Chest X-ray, PA view. Patient: 55 years old, sex M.
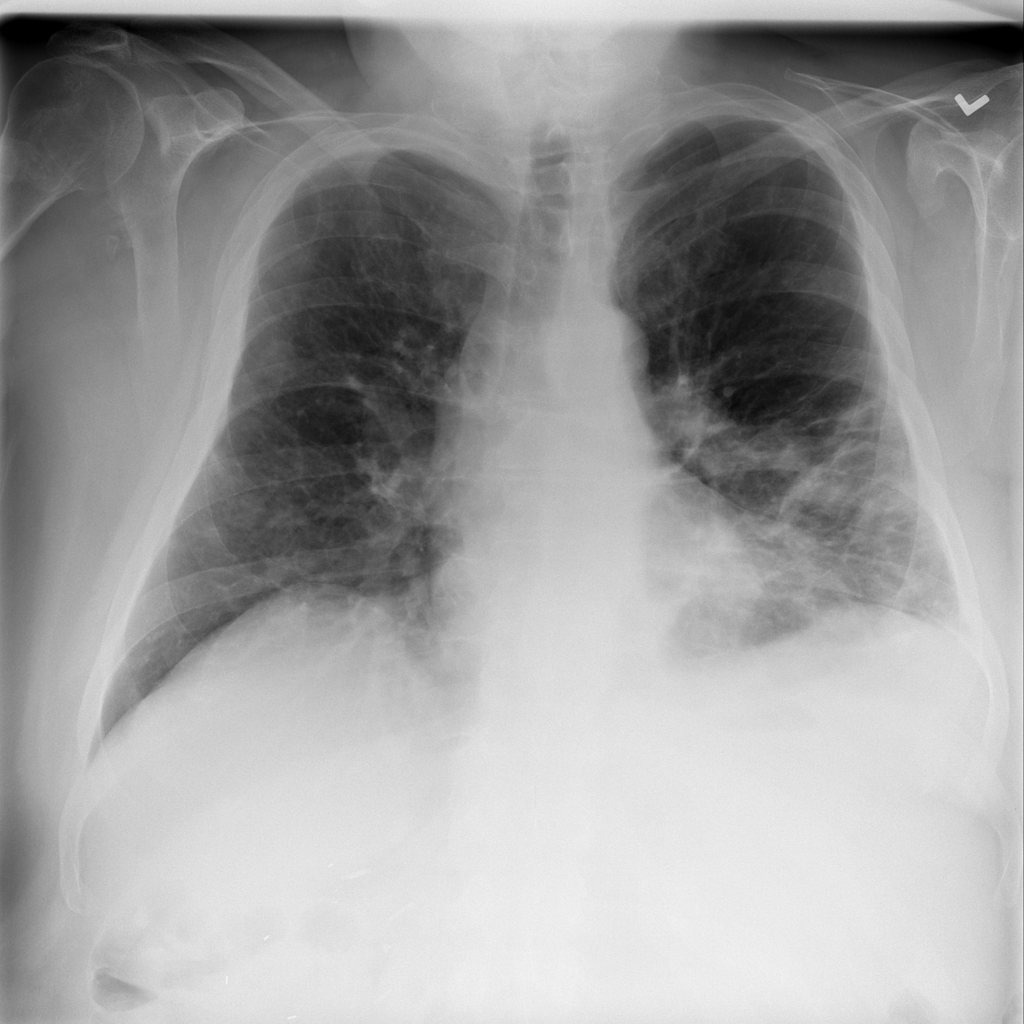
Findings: Effusion, Infiltration